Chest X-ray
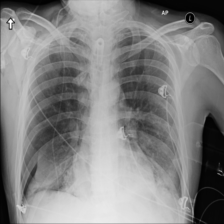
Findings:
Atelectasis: negative
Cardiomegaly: negative
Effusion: negative
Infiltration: negative
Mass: negative
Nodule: negative
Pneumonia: negative
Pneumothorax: negative
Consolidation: negative
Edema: negative
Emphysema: negative
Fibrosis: negative
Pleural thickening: negative
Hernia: negative